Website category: movie
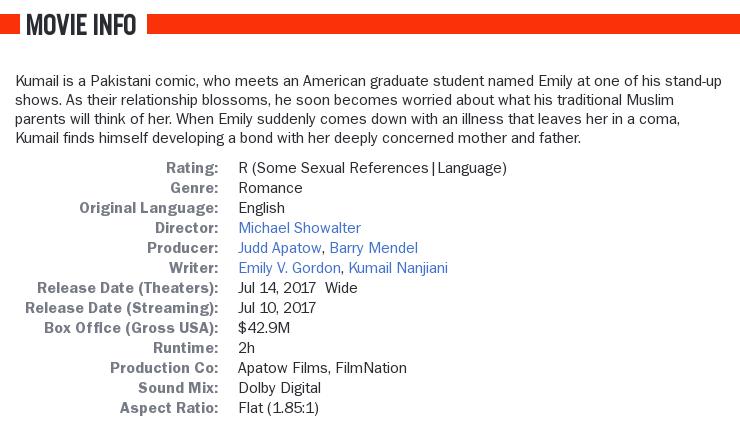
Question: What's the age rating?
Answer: R (Some Sexual References|Language)

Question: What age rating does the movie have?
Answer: R (Some Sexual References|Language)

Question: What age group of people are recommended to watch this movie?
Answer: R (Some Sexual References|Language)

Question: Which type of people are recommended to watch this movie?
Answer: R (Some Sexual References|Language)

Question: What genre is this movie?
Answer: romance

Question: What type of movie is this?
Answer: romance

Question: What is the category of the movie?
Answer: romance

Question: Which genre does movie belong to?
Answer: romance

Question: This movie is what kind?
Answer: romance

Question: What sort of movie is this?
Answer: romance

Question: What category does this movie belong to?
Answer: romance

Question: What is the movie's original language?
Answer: English

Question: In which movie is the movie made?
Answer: English

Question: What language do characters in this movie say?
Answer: English

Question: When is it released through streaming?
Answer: Jul 10, 2017

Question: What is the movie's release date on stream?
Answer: Jul 10, 2017

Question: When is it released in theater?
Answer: Jul 14, 2017 wide

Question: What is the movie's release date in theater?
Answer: Jul 14, 2017 wide

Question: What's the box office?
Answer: $42.9M

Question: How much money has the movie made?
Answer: $42.9M

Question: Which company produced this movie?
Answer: Apatow Films, FilmNation

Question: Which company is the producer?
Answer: Apatow Films, FilmNation

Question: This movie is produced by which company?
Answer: Apatow Films, FilmNation

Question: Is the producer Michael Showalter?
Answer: no

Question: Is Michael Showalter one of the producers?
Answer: no

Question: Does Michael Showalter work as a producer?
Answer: no

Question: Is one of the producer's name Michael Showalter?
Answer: no

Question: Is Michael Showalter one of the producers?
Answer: no

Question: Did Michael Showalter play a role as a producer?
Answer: no

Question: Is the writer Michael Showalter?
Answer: no

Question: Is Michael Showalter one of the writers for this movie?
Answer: no

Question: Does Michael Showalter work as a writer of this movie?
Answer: no

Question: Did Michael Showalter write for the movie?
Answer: no

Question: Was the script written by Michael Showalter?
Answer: no

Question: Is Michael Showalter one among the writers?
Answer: no

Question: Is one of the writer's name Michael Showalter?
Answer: no

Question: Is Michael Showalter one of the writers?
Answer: no

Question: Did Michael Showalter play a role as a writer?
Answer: no

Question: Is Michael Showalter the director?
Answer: yes

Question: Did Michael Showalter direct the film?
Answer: yes

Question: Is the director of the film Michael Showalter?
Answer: yes

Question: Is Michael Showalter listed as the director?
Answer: yes

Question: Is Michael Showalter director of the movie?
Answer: yes

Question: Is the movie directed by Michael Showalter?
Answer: yes

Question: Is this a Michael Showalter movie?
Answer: yes

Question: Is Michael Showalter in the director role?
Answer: yes

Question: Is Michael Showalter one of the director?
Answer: yes

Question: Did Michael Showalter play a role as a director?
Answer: yes

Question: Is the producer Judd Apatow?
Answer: yes

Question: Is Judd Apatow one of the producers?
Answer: yes

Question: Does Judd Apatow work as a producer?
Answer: yes

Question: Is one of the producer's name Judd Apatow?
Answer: yes

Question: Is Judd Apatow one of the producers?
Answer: yes

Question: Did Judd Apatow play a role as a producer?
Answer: yes

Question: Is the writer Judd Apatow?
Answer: no

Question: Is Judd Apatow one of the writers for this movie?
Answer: no

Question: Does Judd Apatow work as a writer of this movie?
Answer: no

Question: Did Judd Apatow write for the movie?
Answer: no

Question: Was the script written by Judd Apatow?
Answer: no

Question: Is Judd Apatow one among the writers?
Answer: no

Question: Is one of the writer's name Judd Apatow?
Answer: no

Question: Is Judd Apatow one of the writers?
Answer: no

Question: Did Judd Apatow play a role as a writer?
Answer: no

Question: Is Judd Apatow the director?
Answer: no